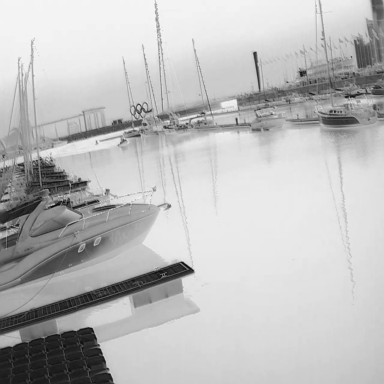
There are three canoes in the infrared image.